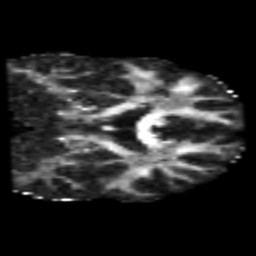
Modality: FA
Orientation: coronal
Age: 30
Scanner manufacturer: philips
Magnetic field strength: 3 T
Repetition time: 8.43 s
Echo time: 0.1273 s